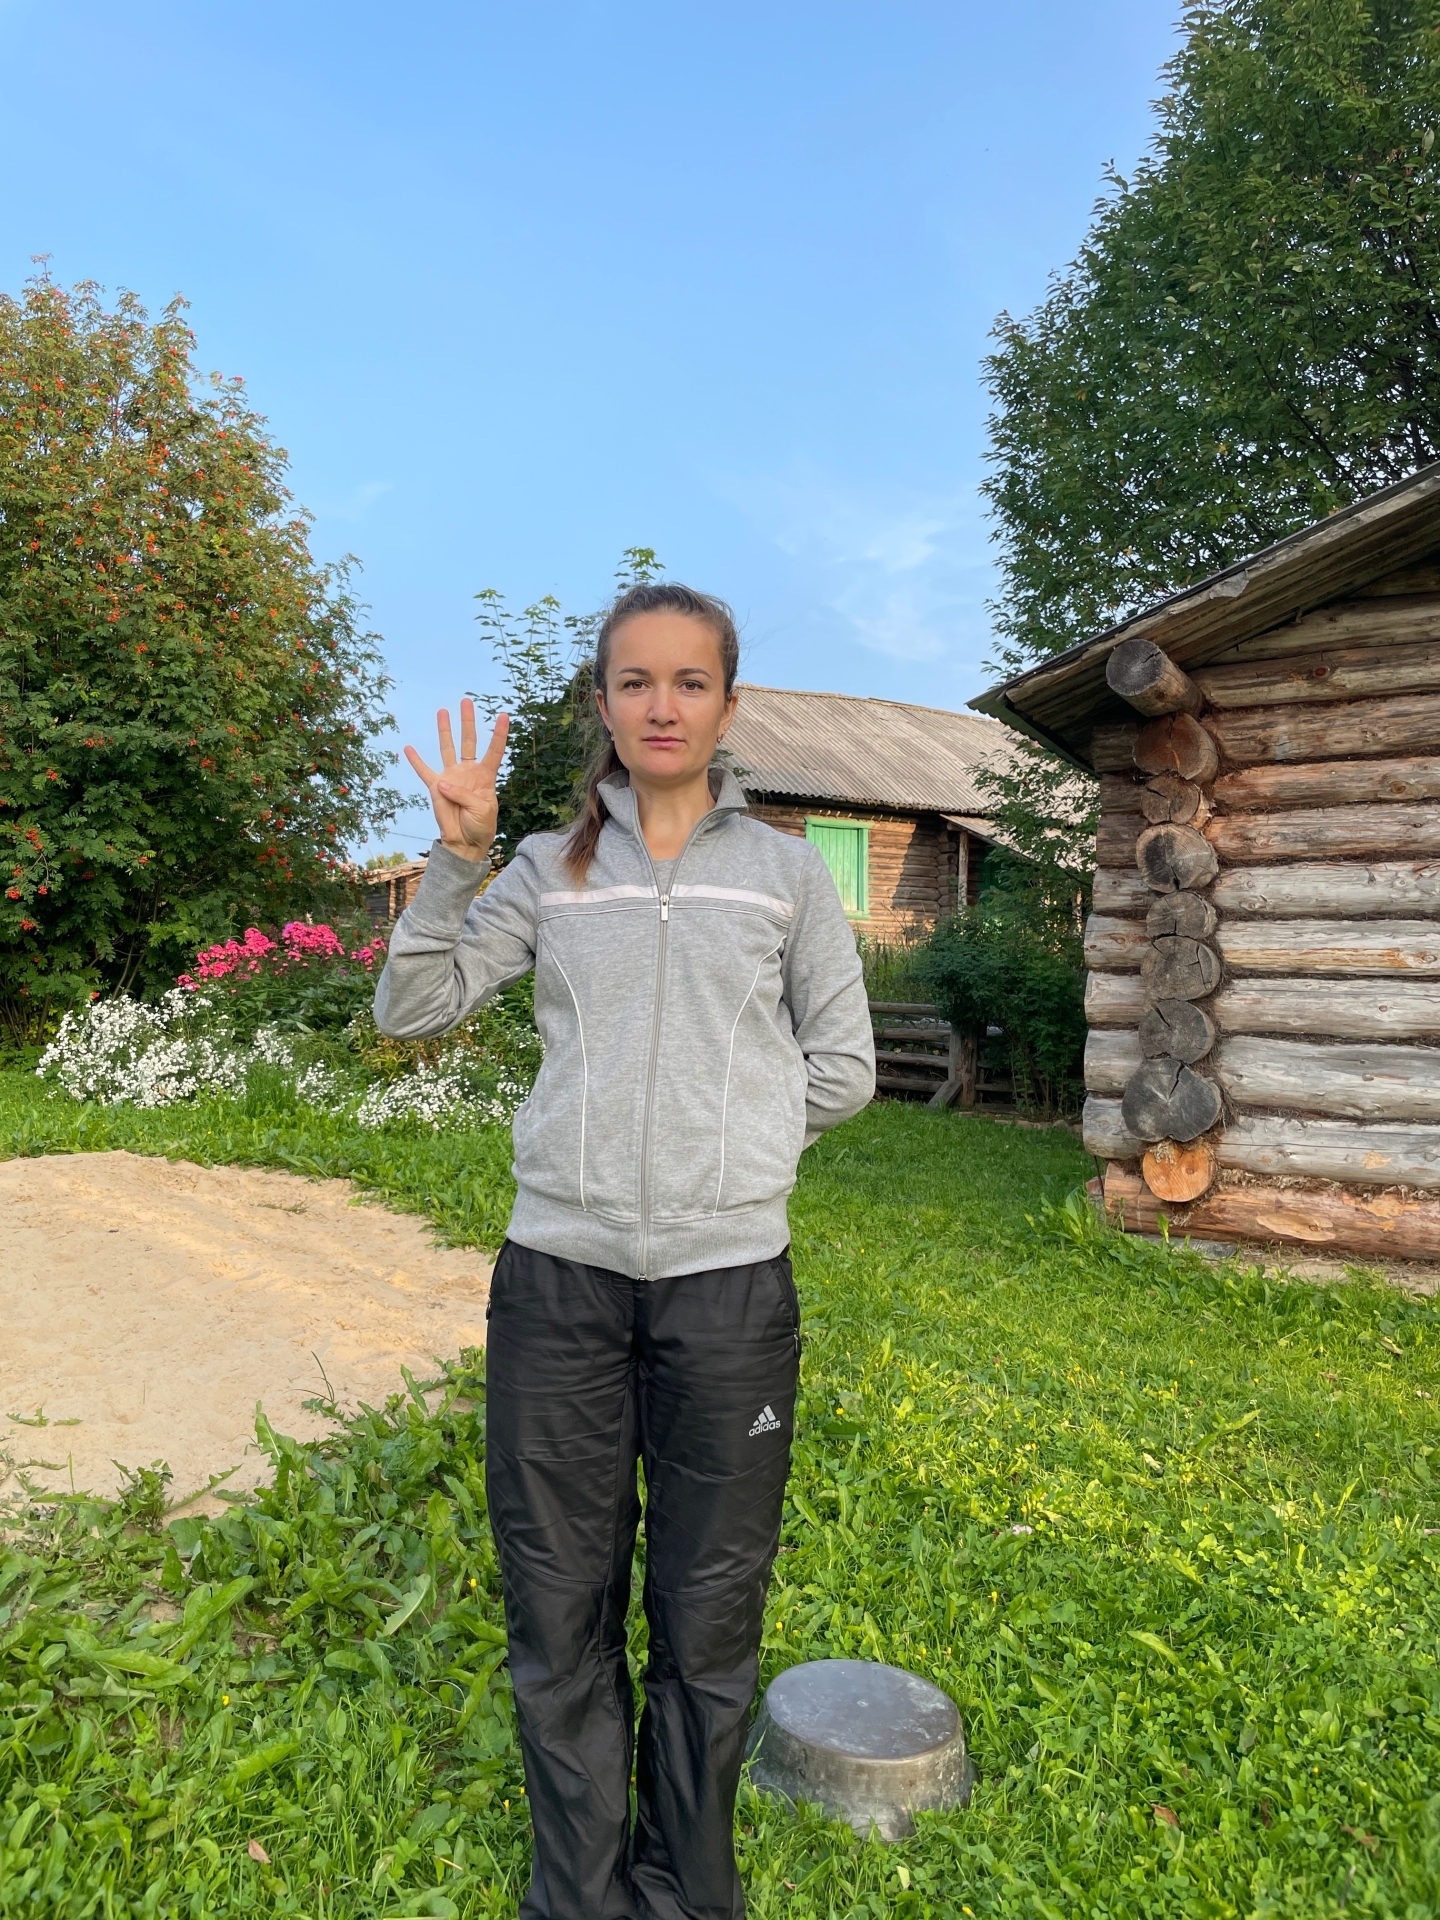
Label: clear